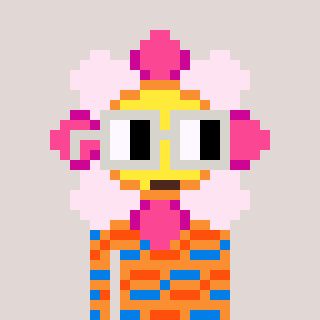
a pixel art character with square light gray glasses, a flower-shaped head and a orange-colored body on a warm background